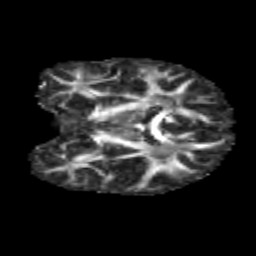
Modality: FA
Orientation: coronal
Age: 11
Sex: male
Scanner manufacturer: siemens
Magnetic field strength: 3 T
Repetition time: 3.8 s
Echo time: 0.07 s